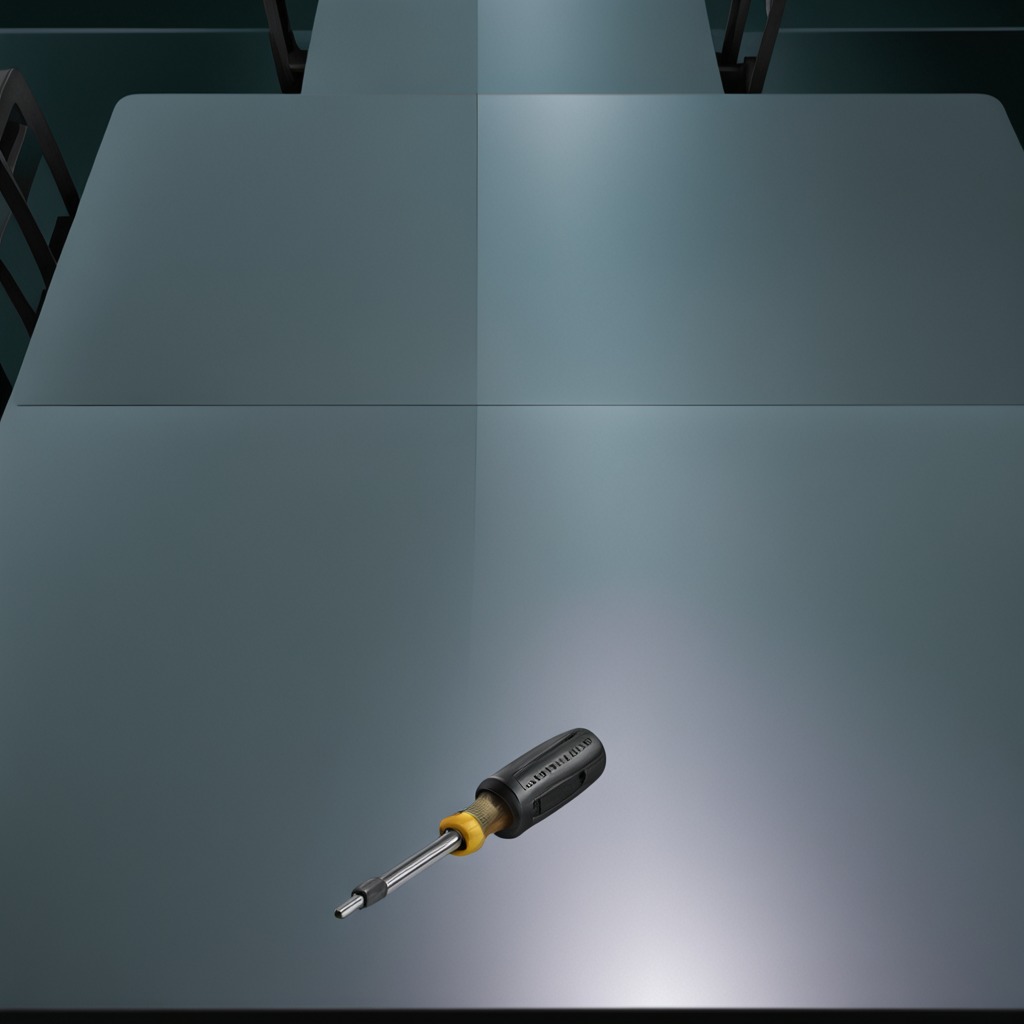
A screwdriver is lying on a clean empty table in a railway signal maintenance room.